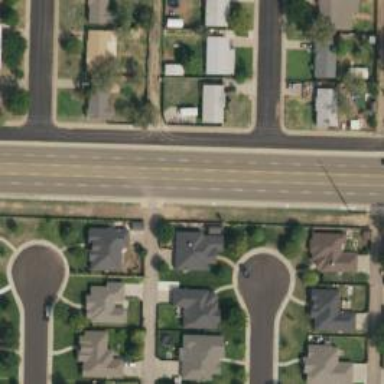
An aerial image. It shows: Alley classified as service road.